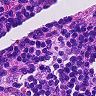
Metastatic tissue present: no